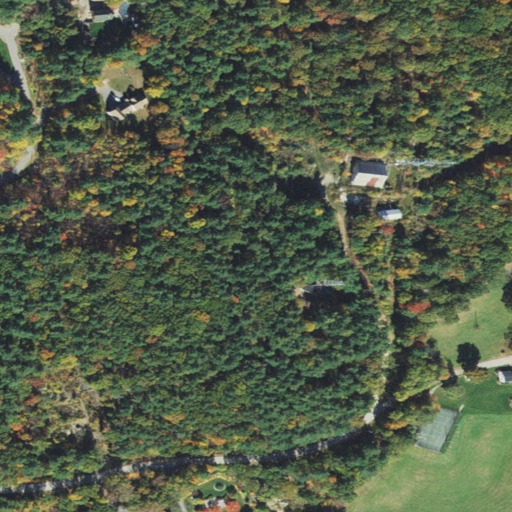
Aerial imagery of mountain in New Hampshire named Merrill Hill containing deciduous forest, evergreen forest, mixed forest, pasture, open development, low intensity development, medium intensity development, and high intensity development